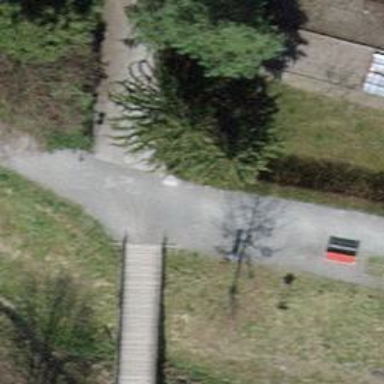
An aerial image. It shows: Footway with fine gravel surface.